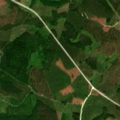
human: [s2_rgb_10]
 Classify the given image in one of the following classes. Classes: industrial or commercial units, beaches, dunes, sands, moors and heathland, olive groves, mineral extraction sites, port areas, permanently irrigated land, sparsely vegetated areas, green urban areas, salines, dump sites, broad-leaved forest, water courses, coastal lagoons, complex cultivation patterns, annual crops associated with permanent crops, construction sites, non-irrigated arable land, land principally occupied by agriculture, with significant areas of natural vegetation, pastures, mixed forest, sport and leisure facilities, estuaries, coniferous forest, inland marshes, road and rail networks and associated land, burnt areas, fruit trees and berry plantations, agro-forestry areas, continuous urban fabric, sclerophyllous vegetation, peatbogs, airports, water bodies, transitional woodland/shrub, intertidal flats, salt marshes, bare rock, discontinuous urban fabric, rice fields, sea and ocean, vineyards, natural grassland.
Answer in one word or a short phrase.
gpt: coniferous forest, mixed forest, transitional woodland/shrub